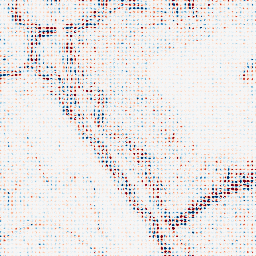
Category: wavelet
Decomposition family: wavelet_reverse_biorthogonal
Decomposition parameters: wavelet: rbio4.4
level: 2
Upsampling method: sinc_hamming
Upsampling parameters: scale: 8
kernel_size: 4
Upsampling scale: 8